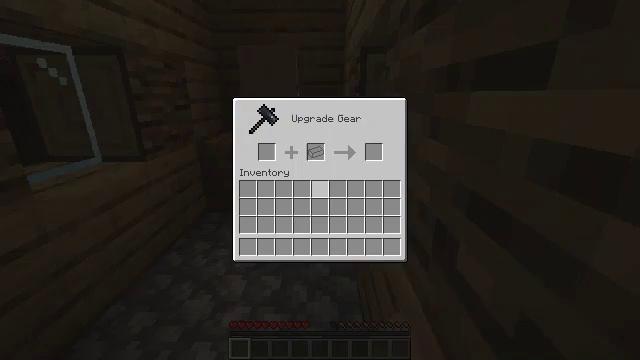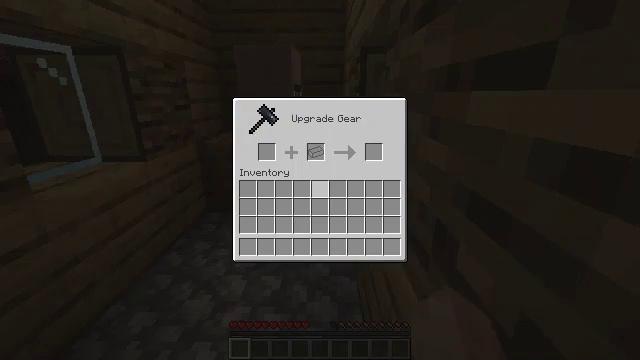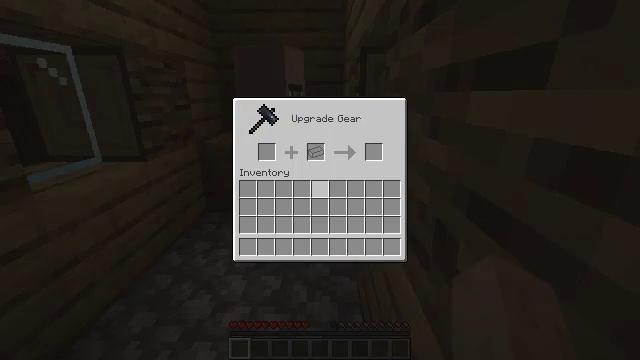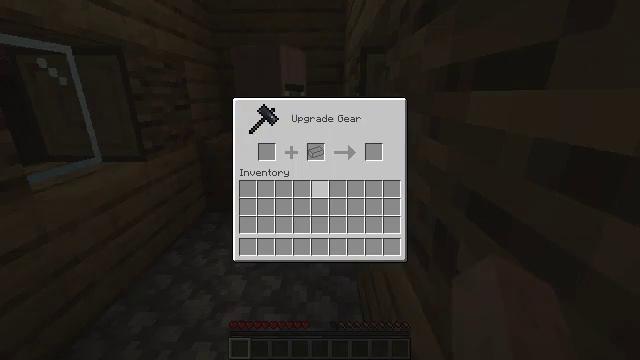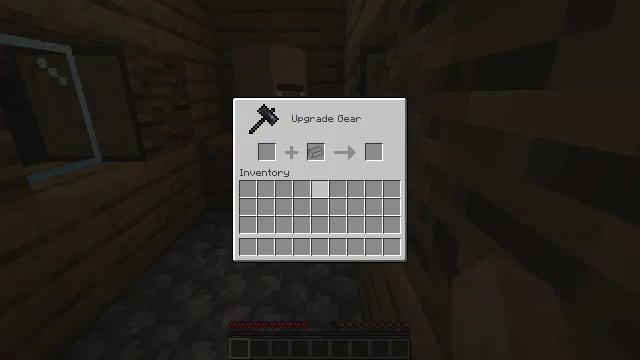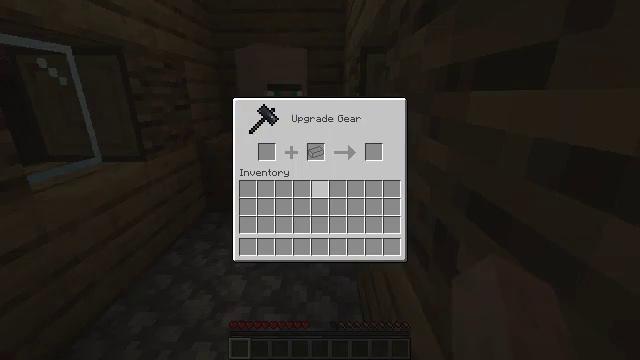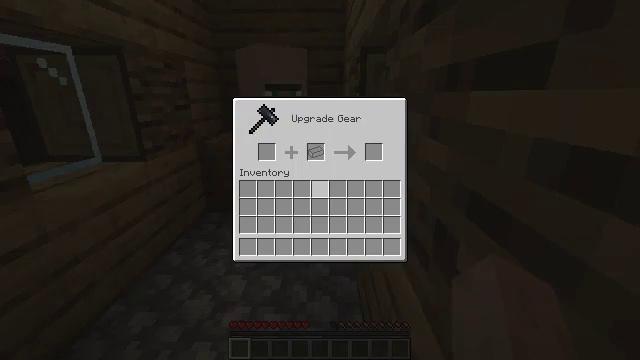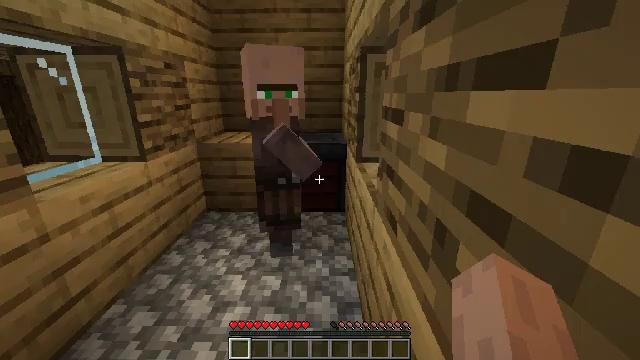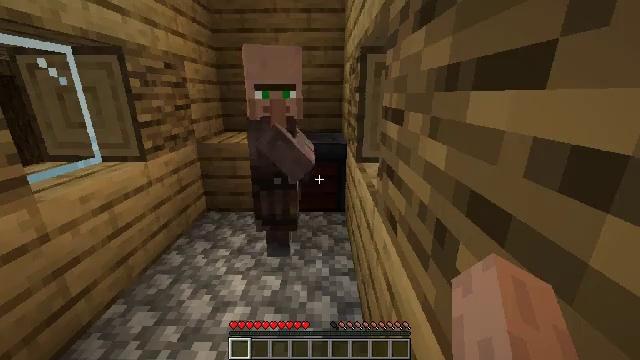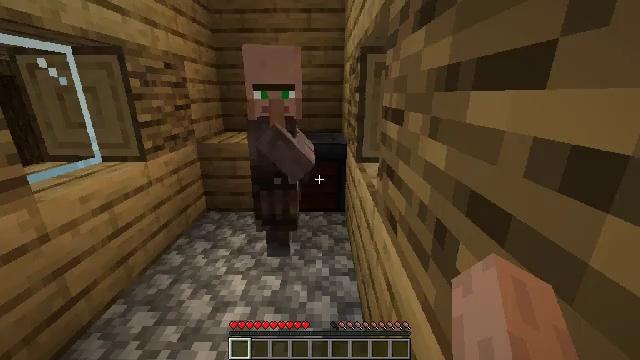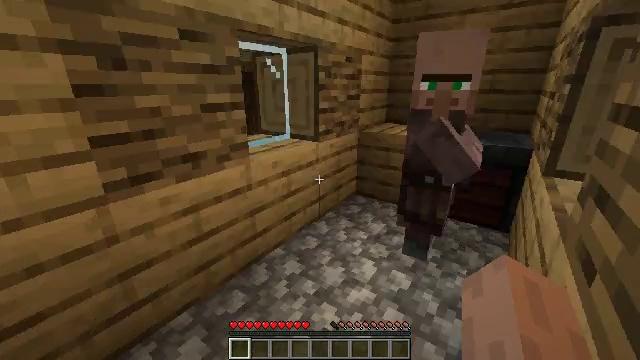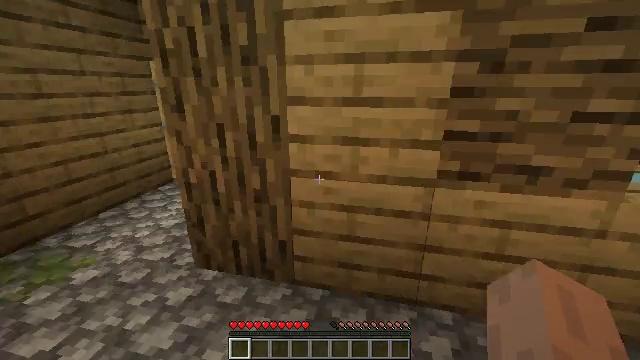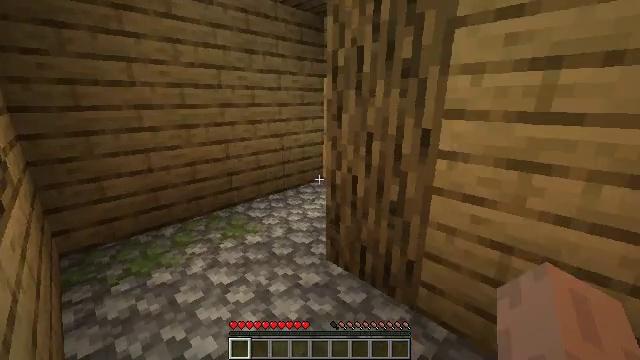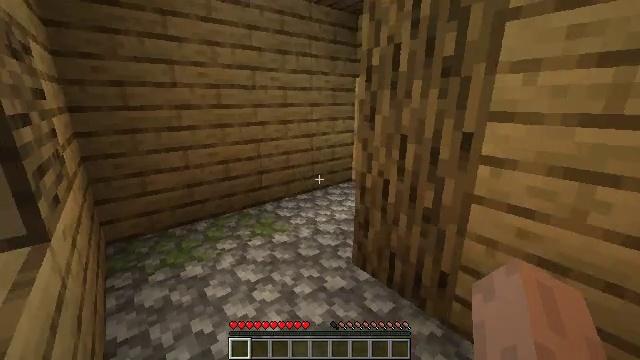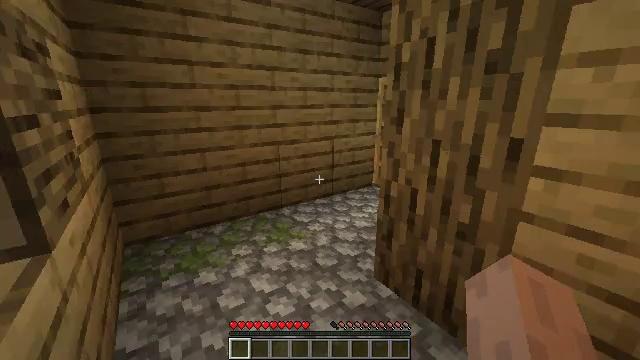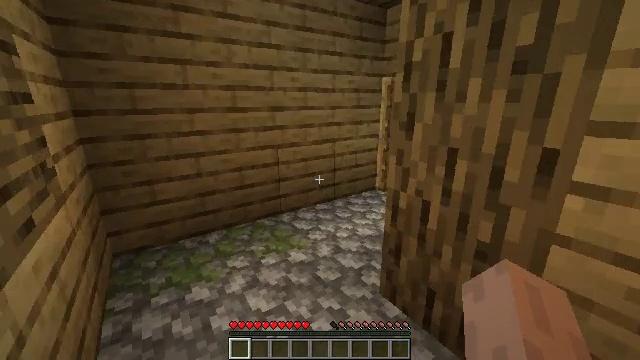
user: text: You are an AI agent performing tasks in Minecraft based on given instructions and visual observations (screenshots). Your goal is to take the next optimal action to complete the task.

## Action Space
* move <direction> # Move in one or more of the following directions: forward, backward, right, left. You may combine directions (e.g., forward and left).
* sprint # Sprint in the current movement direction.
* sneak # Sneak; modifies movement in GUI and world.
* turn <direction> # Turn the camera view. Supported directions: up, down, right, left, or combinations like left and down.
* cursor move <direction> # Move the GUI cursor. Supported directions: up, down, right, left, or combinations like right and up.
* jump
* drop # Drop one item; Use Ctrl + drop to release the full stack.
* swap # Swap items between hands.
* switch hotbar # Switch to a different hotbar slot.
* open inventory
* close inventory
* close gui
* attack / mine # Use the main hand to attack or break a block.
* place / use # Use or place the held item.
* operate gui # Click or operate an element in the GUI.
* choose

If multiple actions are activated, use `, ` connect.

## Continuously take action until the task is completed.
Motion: motion action
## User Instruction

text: Mine planks.
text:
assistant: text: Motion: no_op
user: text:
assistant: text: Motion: no_op
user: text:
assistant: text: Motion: no_op
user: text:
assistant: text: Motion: no_op
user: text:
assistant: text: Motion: no_op
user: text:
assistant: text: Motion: no_op
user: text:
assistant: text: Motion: no_op
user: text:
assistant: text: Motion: close gui
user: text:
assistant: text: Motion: open inventory
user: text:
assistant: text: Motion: turn left and down
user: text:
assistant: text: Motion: turn left
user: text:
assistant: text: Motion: turn left and up
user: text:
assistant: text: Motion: move forward, turn left
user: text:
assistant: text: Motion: move forward, turn left
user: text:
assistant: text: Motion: move forward
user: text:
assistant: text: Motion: move forward
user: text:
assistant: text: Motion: move forward
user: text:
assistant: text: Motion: move forward
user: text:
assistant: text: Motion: move forward
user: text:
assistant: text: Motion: move forward, turn right
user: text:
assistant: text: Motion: move forward, turn right
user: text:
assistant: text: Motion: move forward and move left, turn right
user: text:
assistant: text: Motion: move forward and move left, turn right
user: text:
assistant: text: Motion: move forward and move left, turn right
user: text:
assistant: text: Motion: move forward and move left, turn right
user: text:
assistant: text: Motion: move forward, turn right
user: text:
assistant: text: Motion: move forward, turn right and down
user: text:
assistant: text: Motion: move forward
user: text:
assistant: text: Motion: move forward
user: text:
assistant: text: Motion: move forward